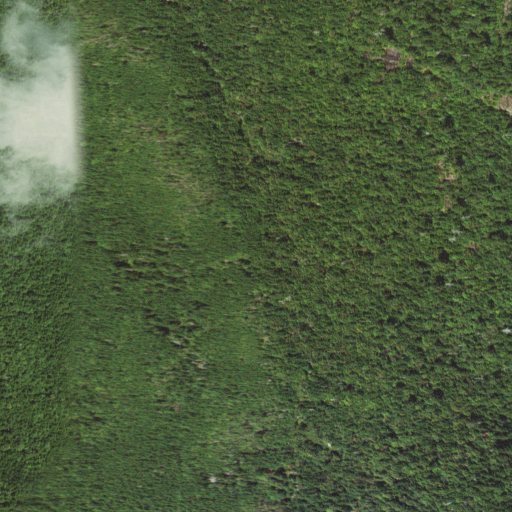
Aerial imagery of ridge(s) in North Carolina named Black Mountains containing evergreen forest and mixed forest